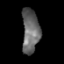
Tissue: prostate
Cell type: Fibroblasts
Senescence score: 0.8782
Nuclear area (px): 740
Mean DAPI intensity: 103.977